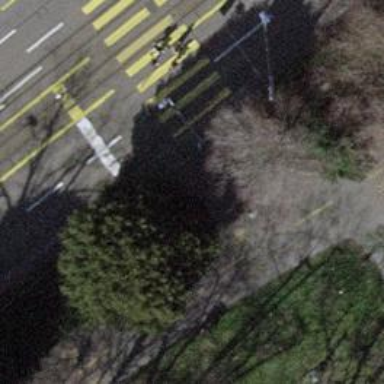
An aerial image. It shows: Asphalt footway with marked crossing equipped with traffic signals.